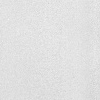
Atmospheric dust classification: dusty